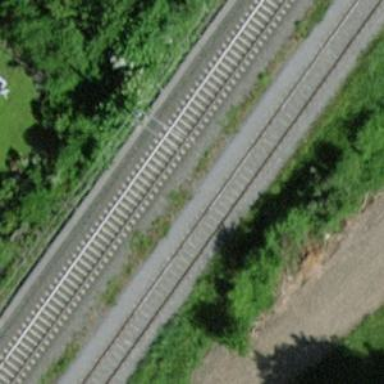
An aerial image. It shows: Single-track railway with electrified contact line. The track type is main.